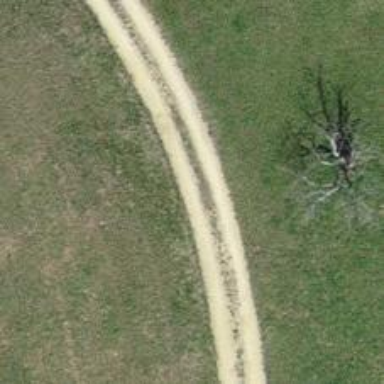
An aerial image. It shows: Track with grade 2 gravel surface.